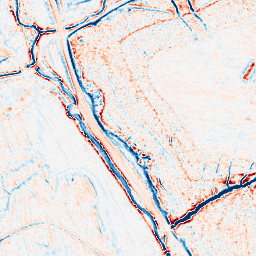
Category: edge_preserving
Decomposition family: anisotropic_diffusion
Decomposition parameters: iterations: 20
kappa: 10
gamma: 0.1
Upsampling method: bicubic
Upsampling parameters: scale: 2
Upsampling scale: 2